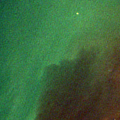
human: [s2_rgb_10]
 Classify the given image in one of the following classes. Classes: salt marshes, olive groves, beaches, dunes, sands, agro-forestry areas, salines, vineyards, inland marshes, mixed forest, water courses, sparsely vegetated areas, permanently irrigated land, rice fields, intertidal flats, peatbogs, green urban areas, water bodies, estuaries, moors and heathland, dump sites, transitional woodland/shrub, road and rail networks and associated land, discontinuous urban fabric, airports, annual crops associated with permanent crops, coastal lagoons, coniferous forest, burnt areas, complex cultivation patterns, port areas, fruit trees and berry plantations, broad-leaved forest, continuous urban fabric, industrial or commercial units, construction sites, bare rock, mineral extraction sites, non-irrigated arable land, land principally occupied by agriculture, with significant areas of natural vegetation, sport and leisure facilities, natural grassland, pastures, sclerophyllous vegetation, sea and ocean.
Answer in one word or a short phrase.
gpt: sea and ocean